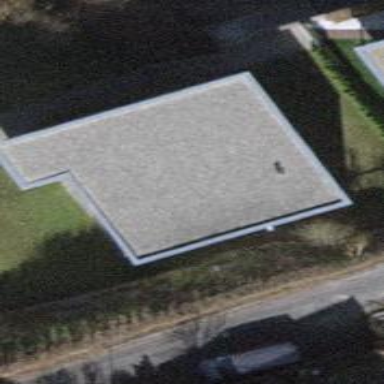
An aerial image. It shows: Residential building.